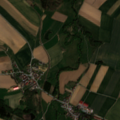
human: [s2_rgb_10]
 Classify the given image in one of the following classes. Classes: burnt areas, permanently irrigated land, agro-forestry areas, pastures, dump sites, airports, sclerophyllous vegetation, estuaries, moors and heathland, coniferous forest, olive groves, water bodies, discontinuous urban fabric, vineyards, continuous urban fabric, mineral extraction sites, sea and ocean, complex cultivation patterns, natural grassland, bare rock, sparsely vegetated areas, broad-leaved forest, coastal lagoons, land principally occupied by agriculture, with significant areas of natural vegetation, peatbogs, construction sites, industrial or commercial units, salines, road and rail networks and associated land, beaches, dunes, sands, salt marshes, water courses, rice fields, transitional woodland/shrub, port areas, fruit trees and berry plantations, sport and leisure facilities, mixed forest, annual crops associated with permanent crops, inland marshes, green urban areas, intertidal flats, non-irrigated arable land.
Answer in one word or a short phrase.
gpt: non-irrigated arable land, land principally occupied by agriculture, with significant areas of natural vegetation, coniferous forest